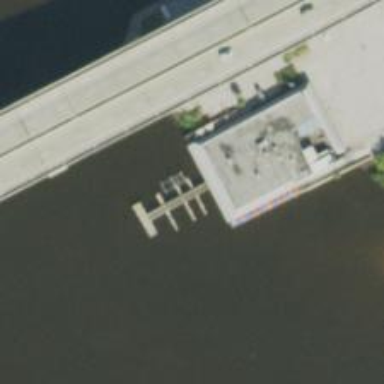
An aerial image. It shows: Pier under bridge.